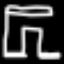
Label: pants